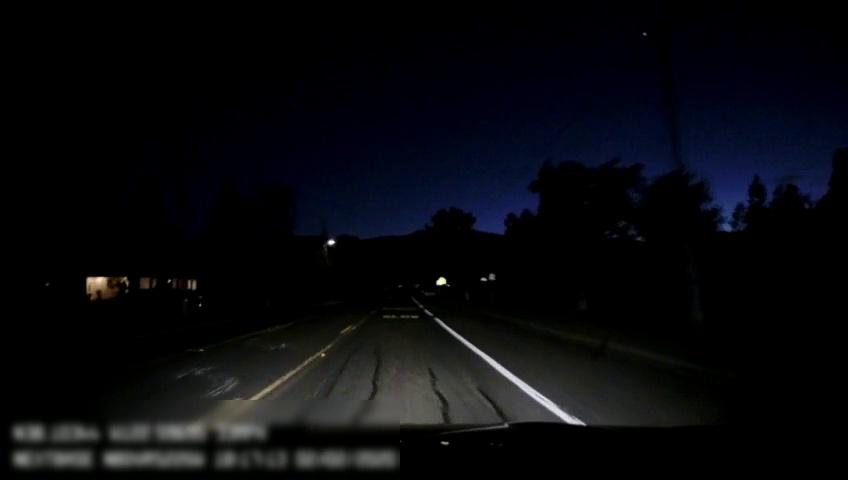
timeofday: Night
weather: Other
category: Drivable Space
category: Lanes | Alternate Lane
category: Lanes | Opposite Lane
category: Lanes | Alternate Lane